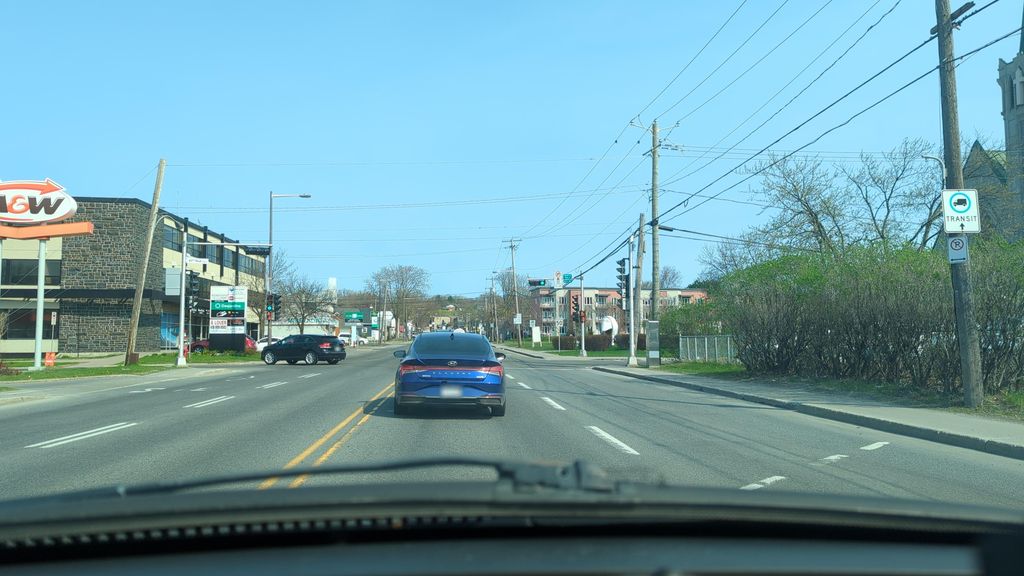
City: quebec_city